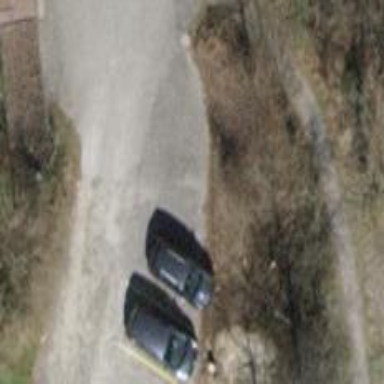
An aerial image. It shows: Parking area with surface.